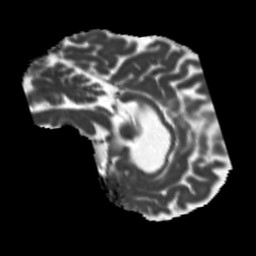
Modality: MD
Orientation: sagittal
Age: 56
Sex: male
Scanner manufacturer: siemens
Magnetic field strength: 3 T
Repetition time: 5.25 s
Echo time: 0.08 s